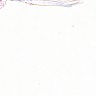
Metastatic tissue present: no